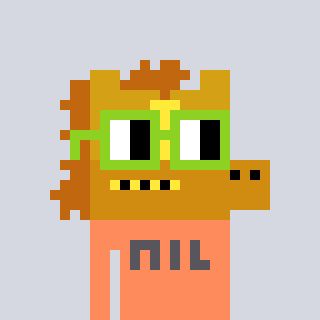
a pixel art character with square light green glasses, a yellow horse-shaped head and a peachy-colored body on a cool background